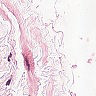
Metastatic tissue present: no